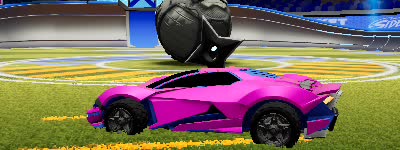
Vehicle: werewolf